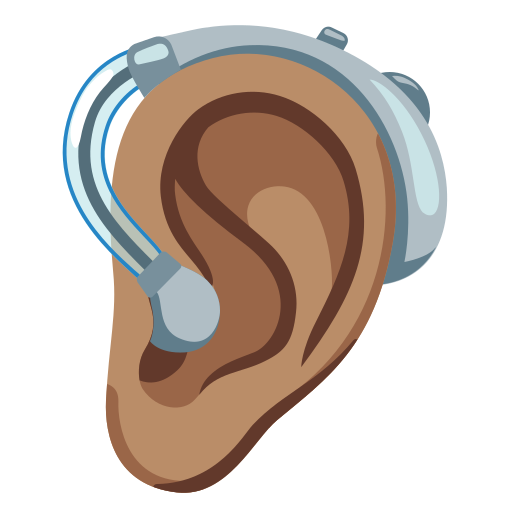
Emoji: 🦻🏽